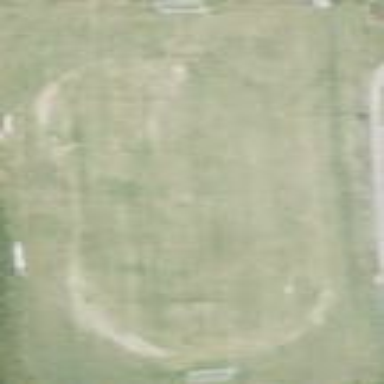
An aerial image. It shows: Soccer pitch for leisureland activities.